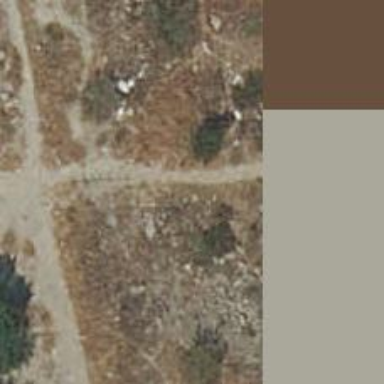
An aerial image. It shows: Dirt path.